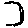
Label: moon